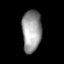
Tissue: lung
Cell type: T cells
Senescence score: 0.2149
Nuclear area (px): 800
Mean DAPI intensity: 151.999